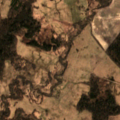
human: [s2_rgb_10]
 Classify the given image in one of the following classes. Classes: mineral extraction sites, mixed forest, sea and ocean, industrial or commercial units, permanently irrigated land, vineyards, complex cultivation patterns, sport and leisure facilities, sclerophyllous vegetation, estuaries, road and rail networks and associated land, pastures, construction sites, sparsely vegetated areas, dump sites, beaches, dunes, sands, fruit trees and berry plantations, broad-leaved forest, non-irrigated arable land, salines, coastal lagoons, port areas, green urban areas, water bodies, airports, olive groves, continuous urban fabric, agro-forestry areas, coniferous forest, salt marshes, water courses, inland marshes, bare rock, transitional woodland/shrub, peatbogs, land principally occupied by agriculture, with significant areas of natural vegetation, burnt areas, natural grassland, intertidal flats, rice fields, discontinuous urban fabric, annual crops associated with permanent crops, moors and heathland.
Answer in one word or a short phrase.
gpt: non-irrigated arable land, land principally occupied by agriculture, with significant areas of natural vegetation, mixed forest